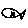
Label: fish